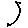
Label: moon